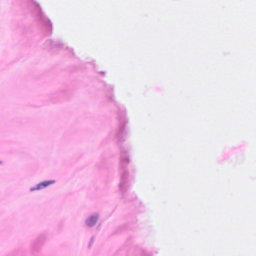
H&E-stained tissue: Breast